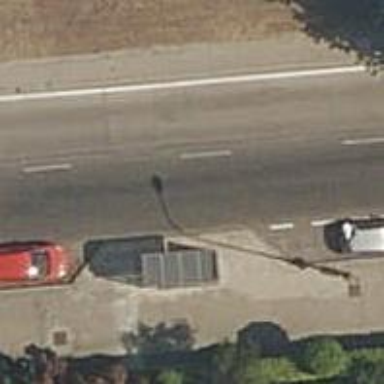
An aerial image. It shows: Public transport stop position.